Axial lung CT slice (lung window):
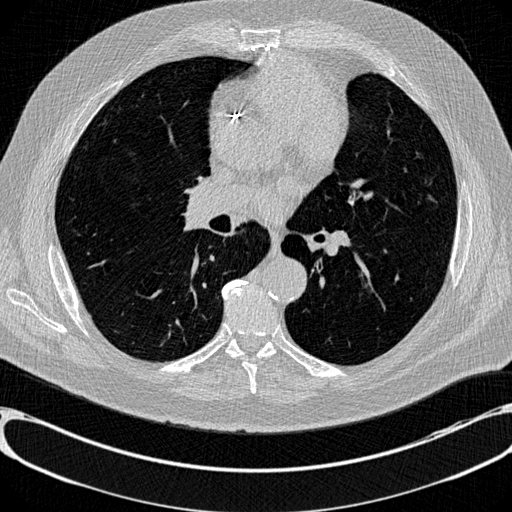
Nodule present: no